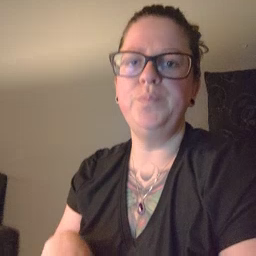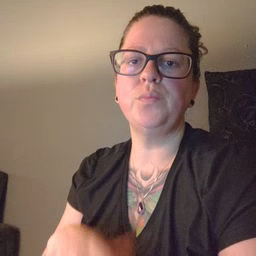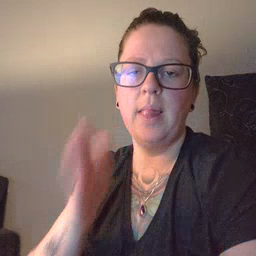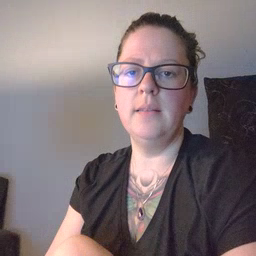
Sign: will